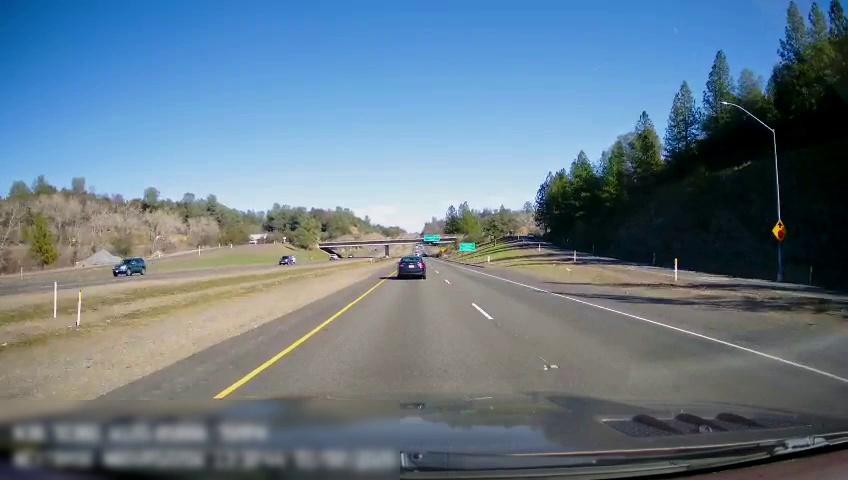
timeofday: Day
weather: Sunny
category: Drivable Space
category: Drivable Space
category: Vehicles | SUV
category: Vehicles | Car
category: Vehicles | SUV
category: Vehicles | Car
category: Lanes | Current Lane
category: Lanes | Current Lane
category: Lanes | Alternate Lane
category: Traffic | Signs
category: Traffic | Signs
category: Traffic | Signs